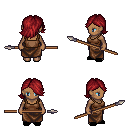
a pixel art fantasy rpg character, female body template, human, dark skin, brown pirate shirt, robe skirt, brunette swoop hairstyle, black slippers, spear, four views (front, back, left, right), 2x2 character sprite sheet, small pixel art, hard edges, no anti-aliasing